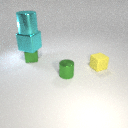
large cyan metal cube above small green metal cube